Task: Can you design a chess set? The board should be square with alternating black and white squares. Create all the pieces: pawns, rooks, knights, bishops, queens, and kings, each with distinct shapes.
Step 829:
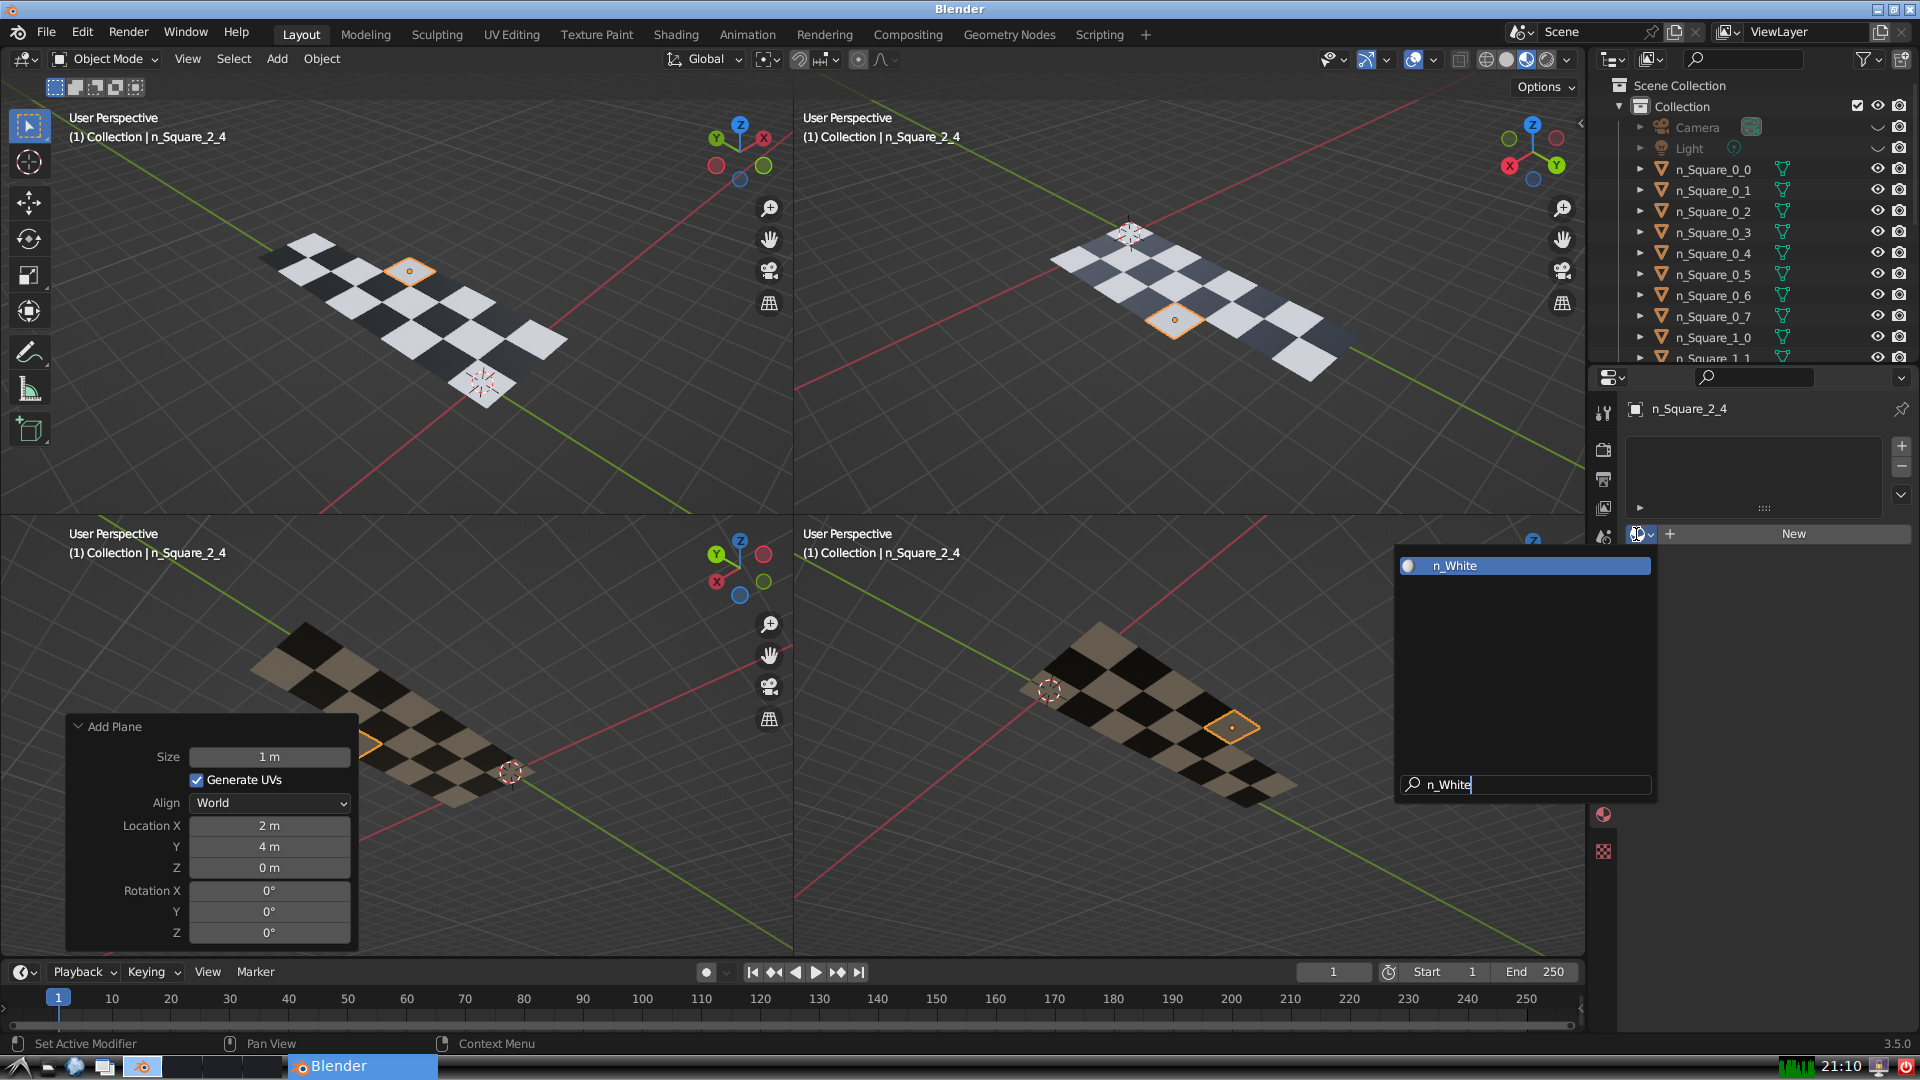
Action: {"key_press": ['Return']}